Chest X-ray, PA view. Patient: 64 years old, sex M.
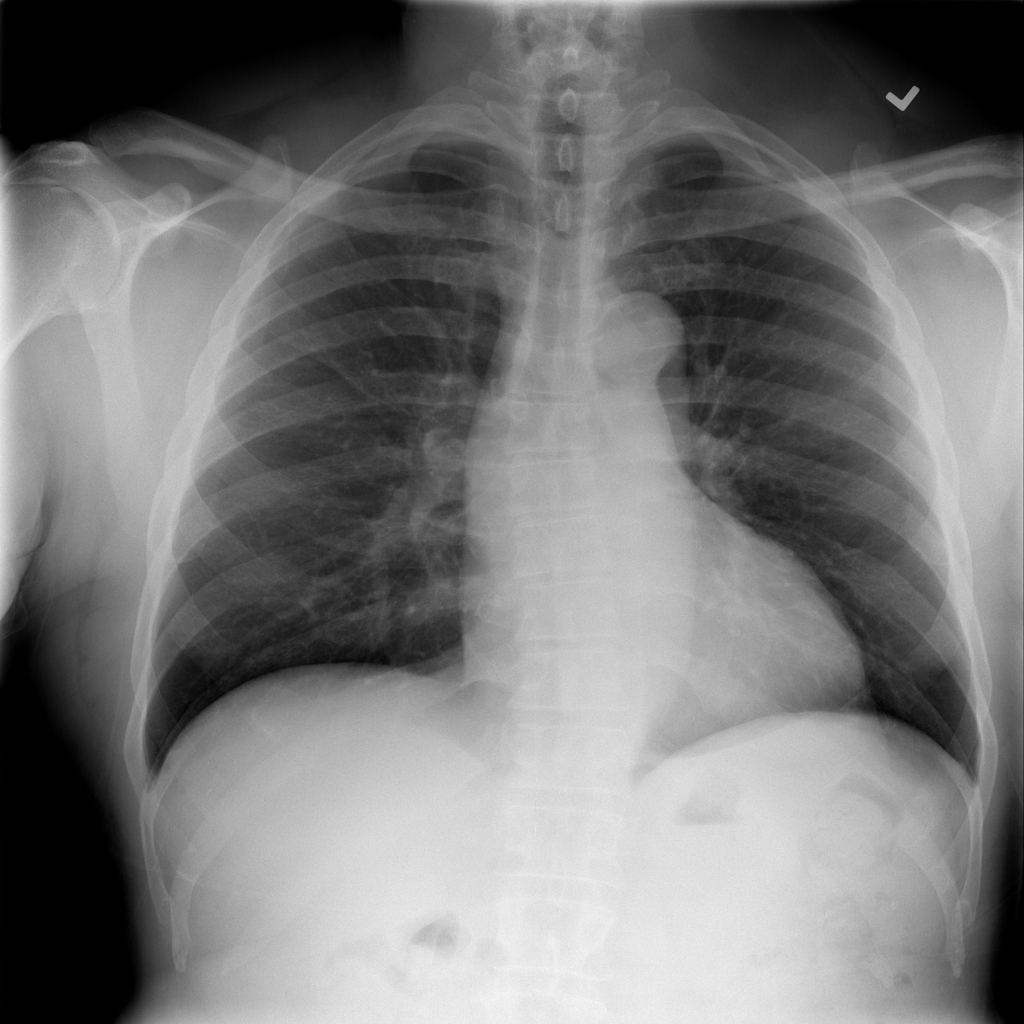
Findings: No Finding